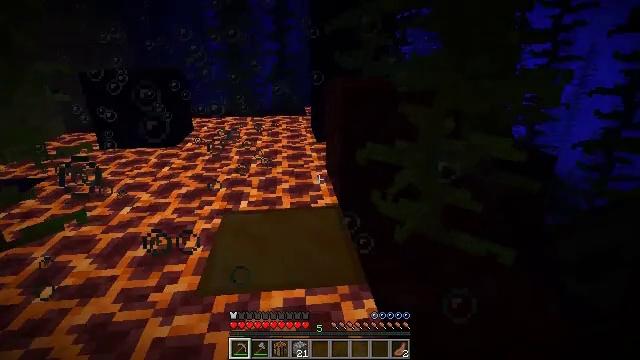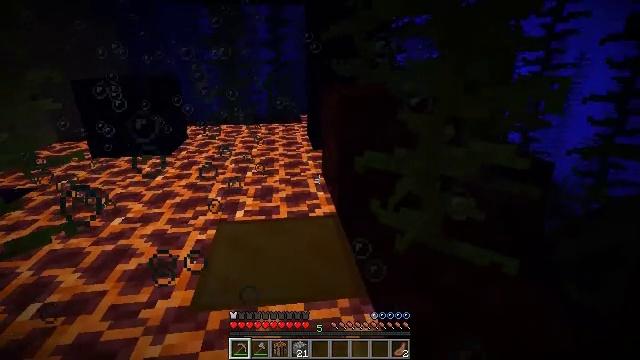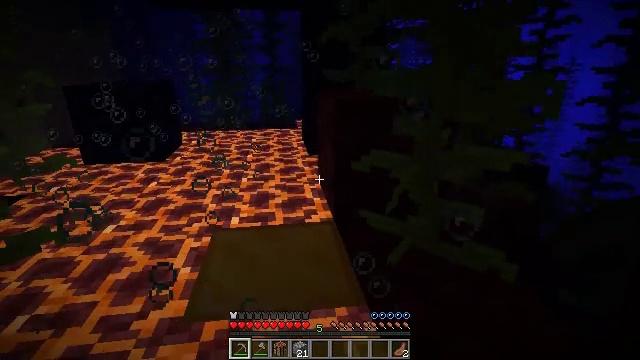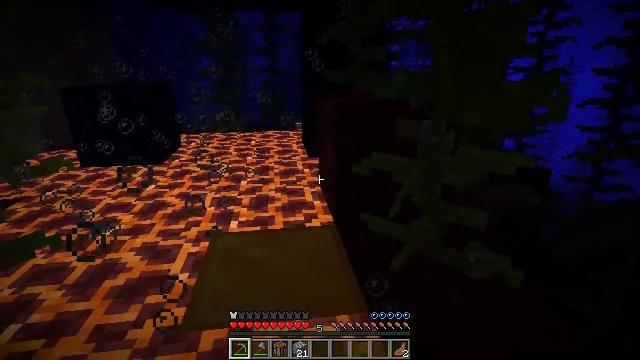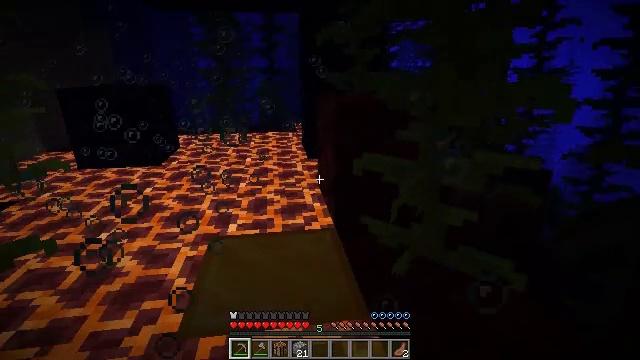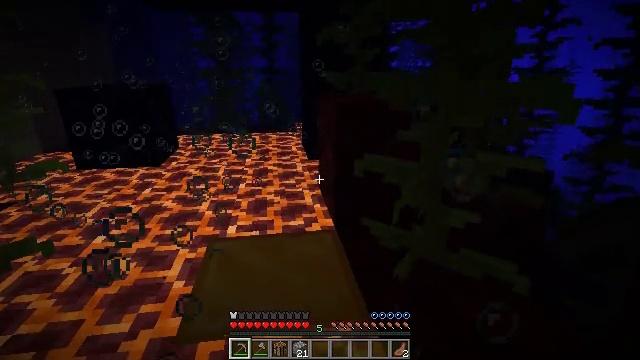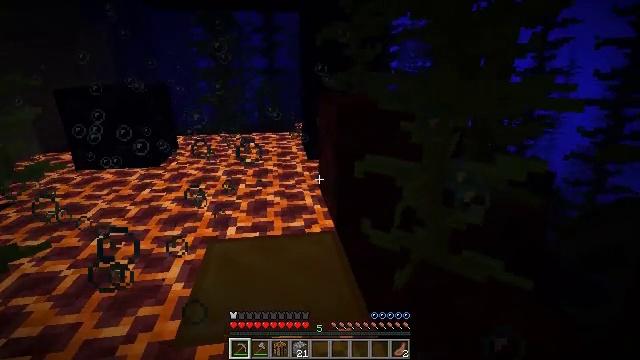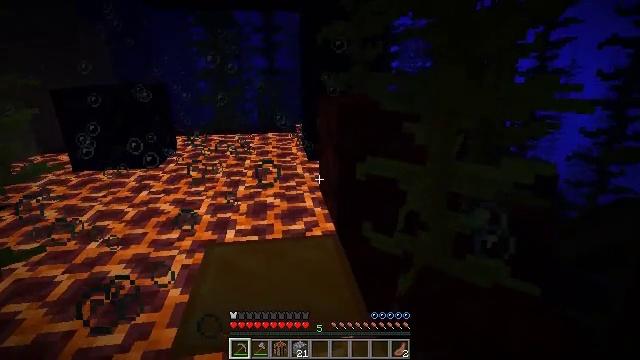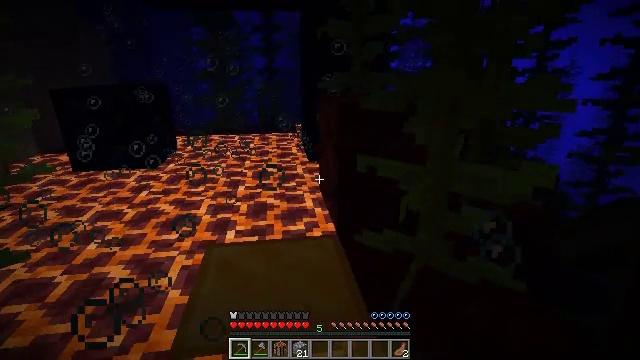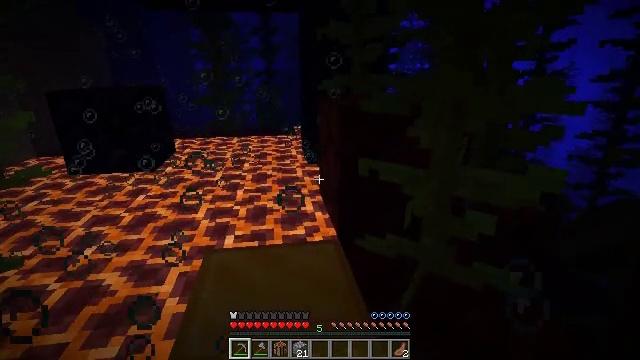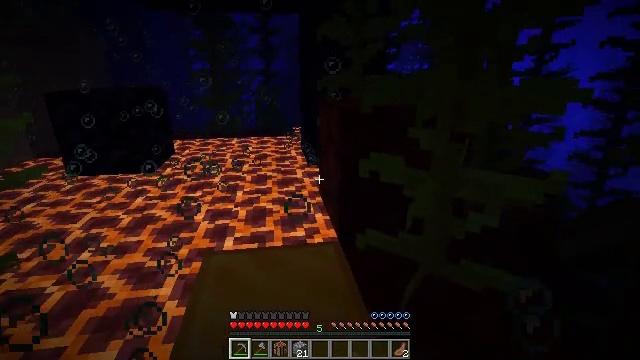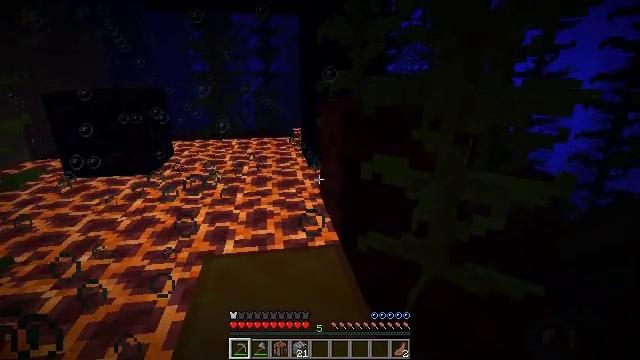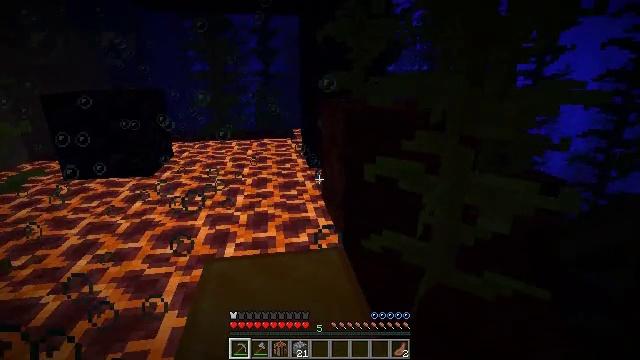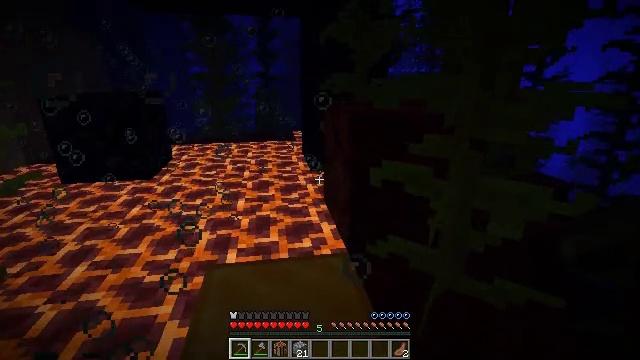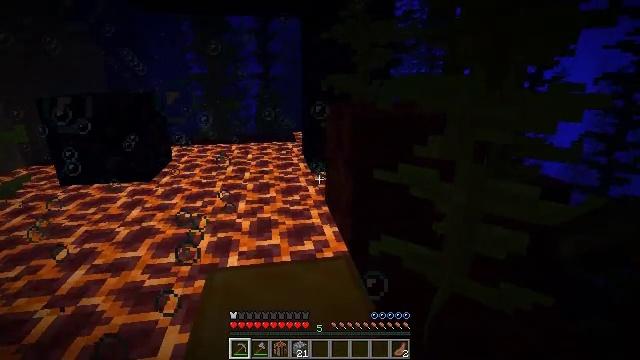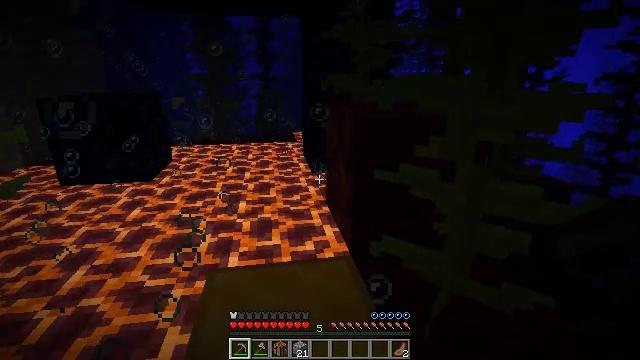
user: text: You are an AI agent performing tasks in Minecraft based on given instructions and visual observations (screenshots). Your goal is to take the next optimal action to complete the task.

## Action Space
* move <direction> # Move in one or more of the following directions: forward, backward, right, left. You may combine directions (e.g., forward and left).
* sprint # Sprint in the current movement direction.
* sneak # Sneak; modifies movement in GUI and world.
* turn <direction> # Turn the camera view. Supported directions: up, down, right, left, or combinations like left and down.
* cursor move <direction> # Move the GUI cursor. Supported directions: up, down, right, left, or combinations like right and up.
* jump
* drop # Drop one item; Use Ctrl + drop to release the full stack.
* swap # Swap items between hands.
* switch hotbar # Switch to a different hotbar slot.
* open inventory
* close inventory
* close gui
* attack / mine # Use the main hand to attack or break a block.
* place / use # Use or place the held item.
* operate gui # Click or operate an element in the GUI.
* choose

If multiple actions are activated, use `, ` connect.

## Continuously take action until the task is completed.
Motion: motion action
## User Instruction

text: Harvest kelp plant in the water.
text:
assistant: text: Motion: move forward, sneak, turn up
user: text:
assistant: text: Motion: move forward, sneak
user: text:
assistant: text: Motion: move forward, sneak
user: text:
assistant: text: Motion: move forward, sneak
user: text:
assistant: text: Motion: move forward, sneak
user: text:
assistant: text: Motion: move forward, sneak
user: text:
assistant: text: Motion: move forward, sneak
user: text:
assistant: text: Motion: move forward and move left, sneak
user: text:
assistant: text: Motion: move forward and move left, sneak
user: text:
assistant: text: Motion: move forward and move left, sneak
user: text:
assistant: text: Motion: move forward and move left, sneak
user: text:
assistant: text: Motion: move forward and move left, sneak
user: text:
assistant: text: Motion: move forward and move left, sneak
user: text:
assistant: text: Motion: move forward and move left, sneak
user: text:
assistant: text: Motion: move forward and move left, sneak
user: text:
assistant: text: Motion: move forward and move left, sneak
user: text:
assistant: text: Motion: move forward and move left, sneak, turn up
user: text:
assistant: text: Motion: move forward and move left, sneak, turn left and up
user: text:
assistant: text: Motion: move forward and move left, sneak, turn left and up
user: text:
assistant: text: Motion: move forward and move left, sneak, turn left
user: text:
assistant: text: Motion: move forward, sneak
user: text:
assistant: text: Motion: move forward, sneak
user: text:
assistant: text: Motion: move forward, sneak
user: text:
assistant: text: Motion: move forward, sneak
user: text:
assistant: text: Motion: move forward, sneak
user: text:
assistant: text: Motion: move forward, sneak
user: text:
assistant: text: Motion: move forward, sneak
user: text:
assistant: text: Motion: move forward, sneak
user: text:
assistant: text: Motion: move forward, sneak
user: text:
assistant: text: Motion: move forward, sneak, turn left